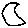
Label: moon